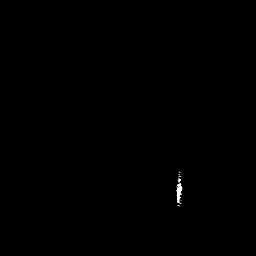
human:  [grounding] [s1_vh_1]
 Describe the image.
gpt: In the satellite image, there is  <ref>1 small ship </ref> <box>[[67, 67, 72, 80, 0]]</box> located at bottom.